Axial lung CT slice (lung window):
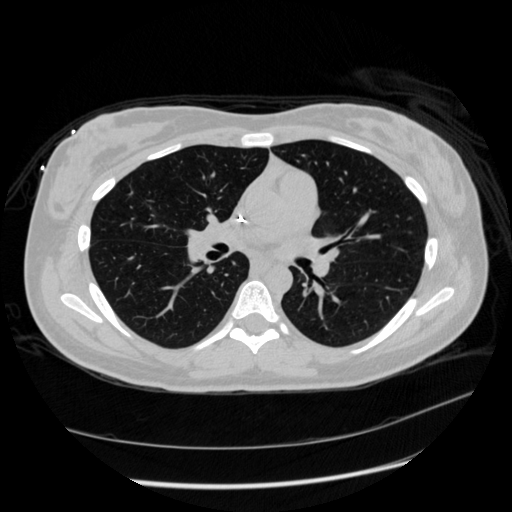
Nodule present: no